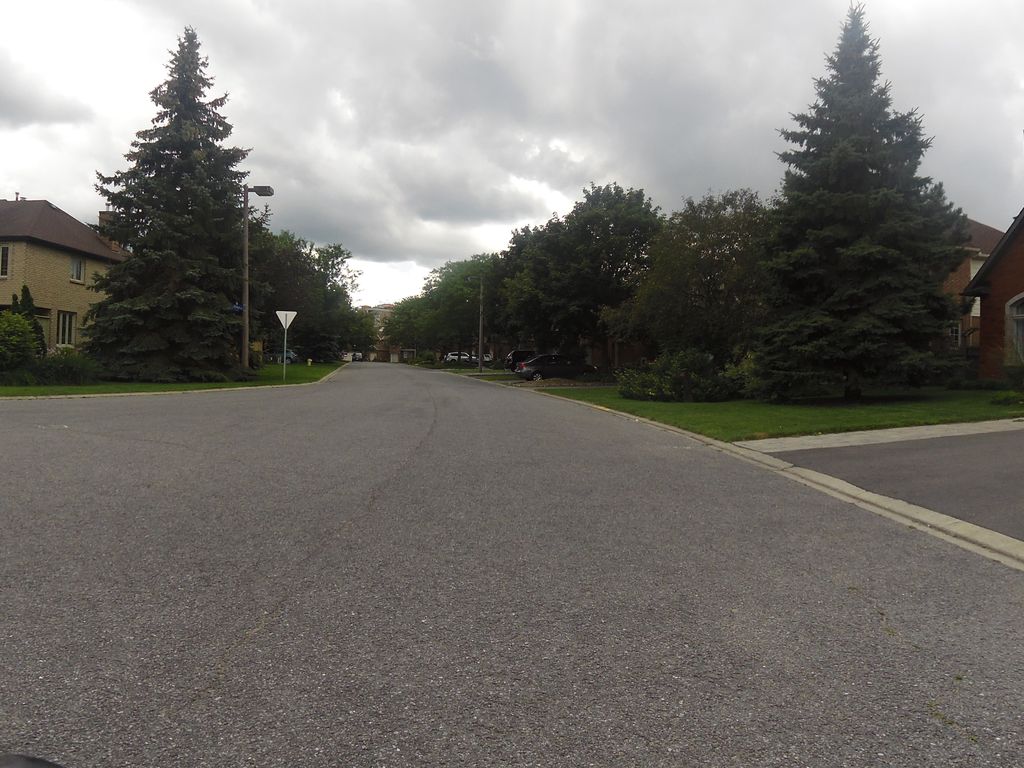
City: ottawa-gatineau